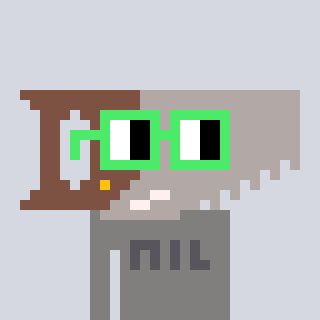
a pixel art character with square light green glasses, a saw-shaped head and a bluegrey-colored body on a cool background